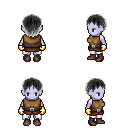
a pixel art fantasy rpg character, female body template, dark elf, purple skin, leather chest armor, white pants, gray plain hairstyle, gold gloves, maroon shoes, four views (front, back, left, right), 2x2 character sprite sheet, small pixel art, hard edges, no anti-aliasing